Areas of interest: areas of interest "Shopping Mall"
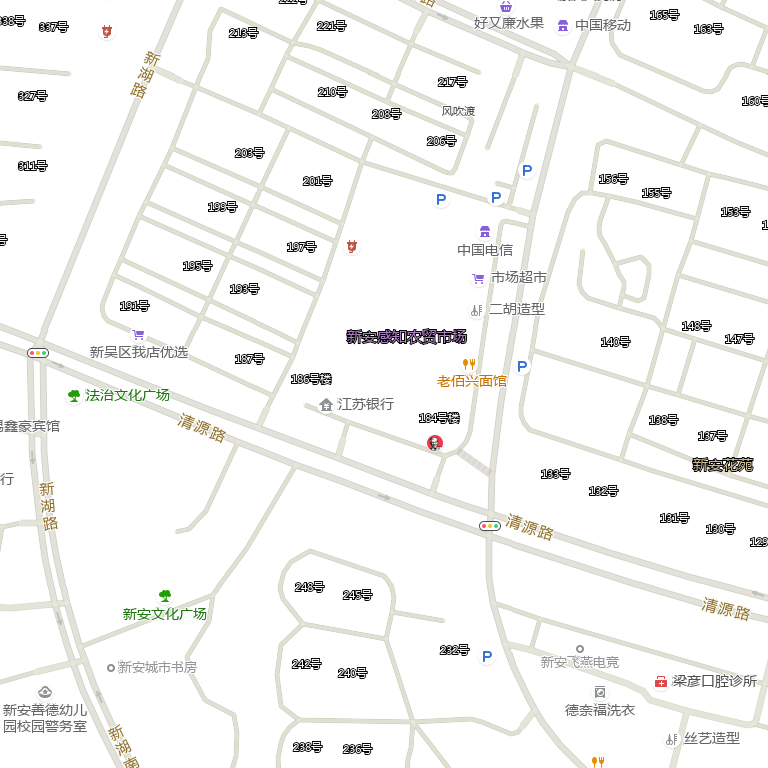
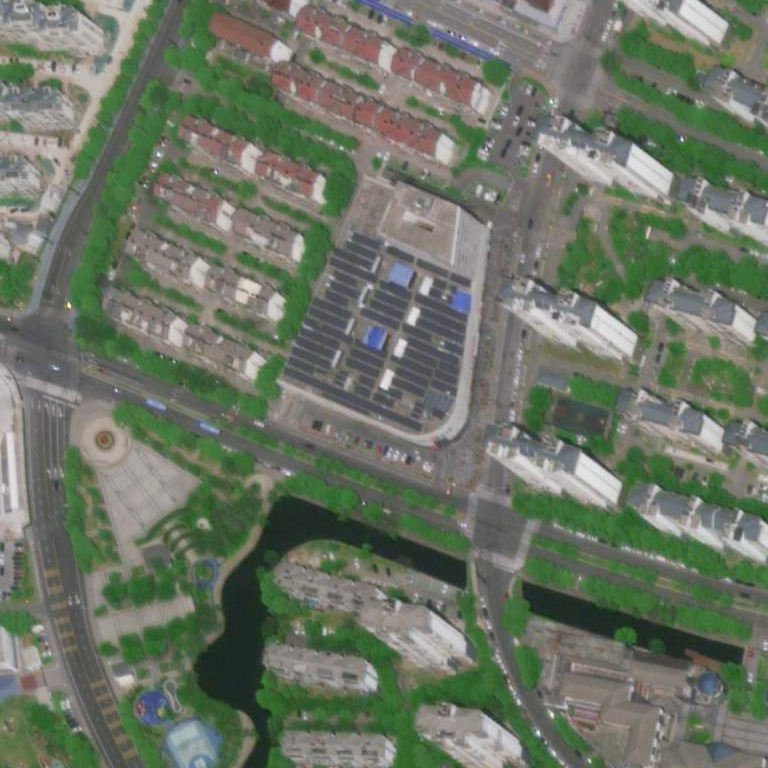